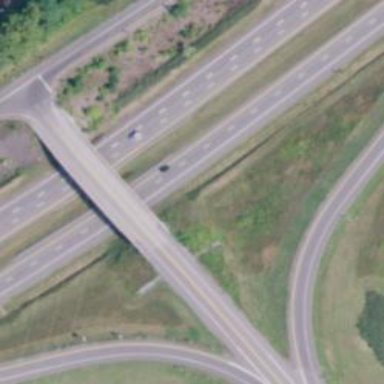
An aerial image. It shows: Trunk link highway with asphalt surface.